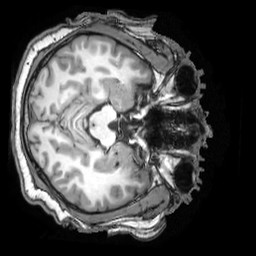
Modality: T1w
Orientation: axial
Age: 26
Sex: male
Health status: healthy
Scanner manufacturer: philips
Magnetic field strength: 3 T
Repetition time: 0.008118 s
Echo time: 0.003714 s